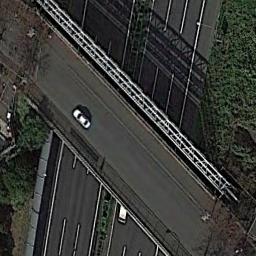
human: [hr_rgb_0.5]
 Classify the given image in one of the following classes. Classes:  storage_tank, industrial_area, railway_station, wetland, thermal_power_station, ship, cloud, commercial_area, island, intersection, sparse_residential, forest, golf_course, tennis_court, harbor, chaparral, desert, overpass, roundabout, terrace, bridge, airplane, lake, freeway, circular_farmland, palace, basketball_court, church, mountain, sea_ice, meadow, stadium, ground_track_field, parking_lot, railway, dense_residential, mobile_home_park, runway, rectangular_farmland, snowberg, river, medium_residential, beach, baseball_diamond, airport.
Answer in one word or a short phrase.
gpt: overpass